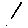
Label: triangle